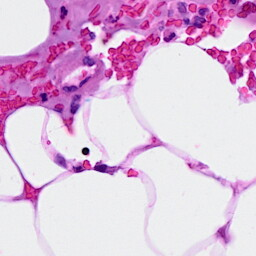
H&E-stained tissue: Breast